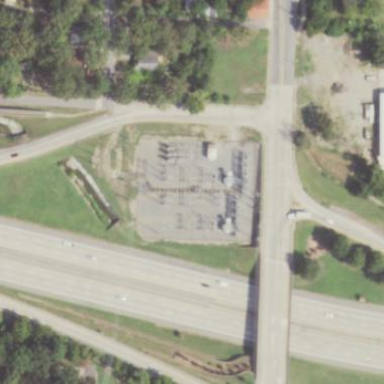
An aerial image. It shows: Power substation.